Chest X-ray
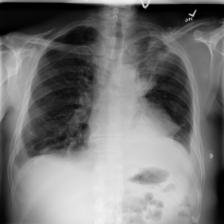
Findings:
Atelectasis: negative
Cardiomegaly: negative
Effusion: positive
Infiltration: negative
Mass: negative
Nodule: negative
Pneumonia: negative
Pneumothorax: negative
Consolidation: negative
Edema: negative
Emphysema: negative
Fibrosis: negative
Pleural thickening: negative
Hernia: negative